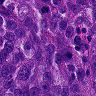
Metastatic tissue present: yes